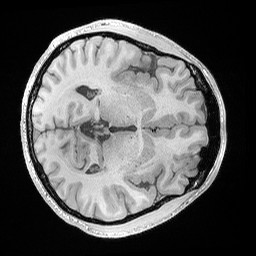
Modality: T1w
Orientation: axial
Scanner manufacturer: siemens
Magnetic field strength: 3 T
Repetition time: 0.02 s
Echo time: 0.00492 s